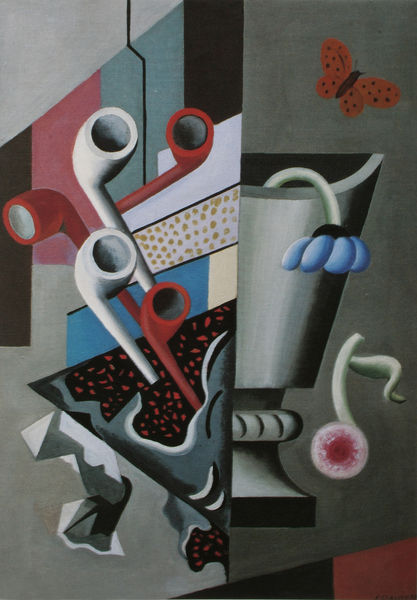
Titel: Vase und Pfeifen
Künstler: Franciska Clausen
Standort: Aarhus
Institution: Kunstmuseum
Schlagwörter: blau, komposition, blume, blumen, braun, grau, köpfe, blüte, malerei, stilleben, stillleben, vase, flächen, linien, striche, collage, stengel, schmetterling, pfeifen